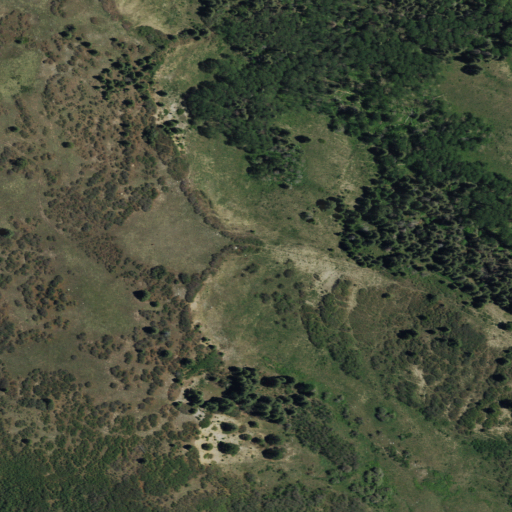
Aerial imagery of mountain in New Mexico named Mogotito containing shrub, deciduous forest, evergreen forest, and mixed forest